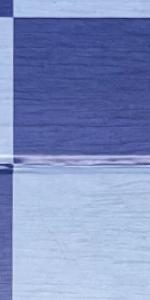
Label: Empty